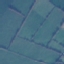
Land use / land cover: Pasture